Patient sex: F
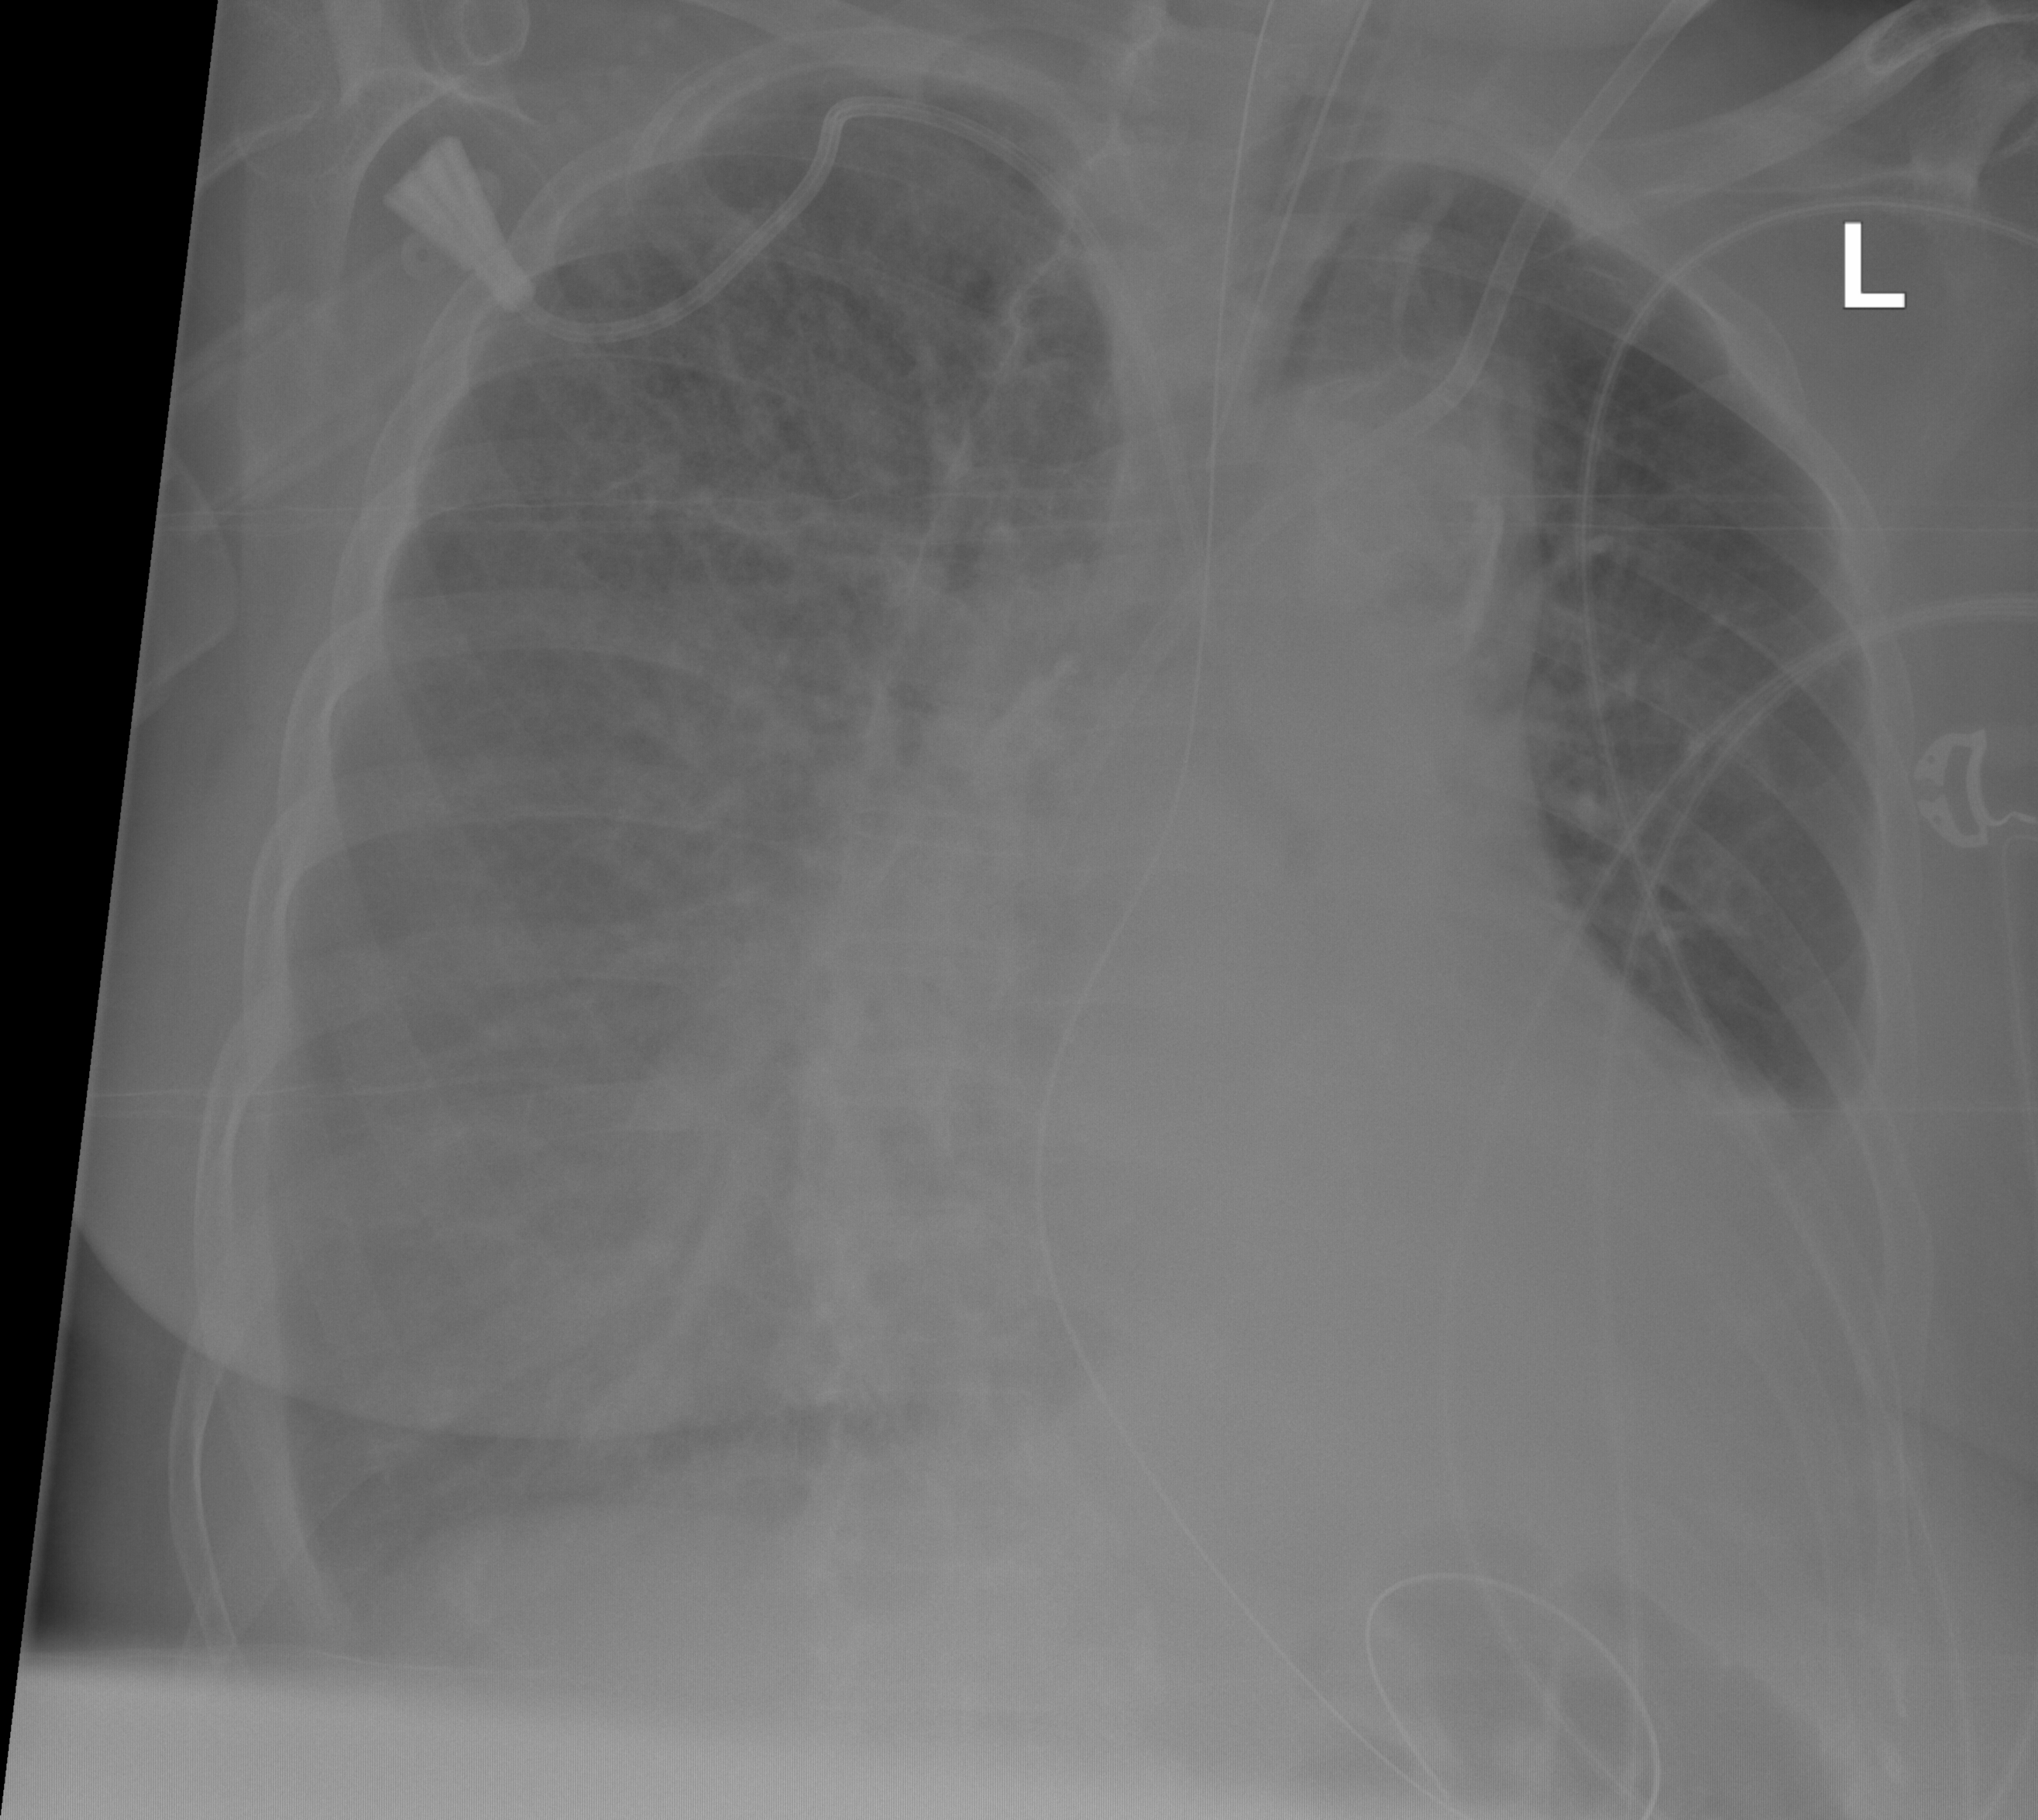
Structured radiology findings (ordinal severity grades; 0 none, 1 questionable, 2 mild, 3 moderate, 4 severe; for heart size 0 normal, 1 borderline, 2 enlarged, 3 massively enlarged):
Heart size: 2
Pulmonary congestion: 2
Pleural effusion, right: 0
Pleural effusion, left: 2
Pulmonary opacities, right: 0
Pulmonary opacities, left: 0
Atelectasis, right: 0
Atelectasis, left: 2